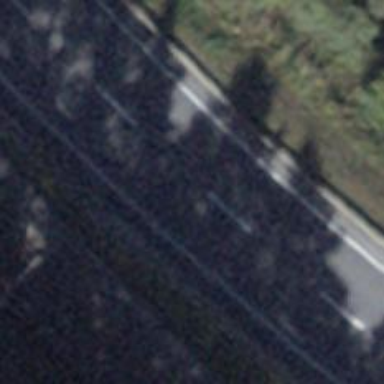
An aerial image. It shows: Asphalt road classified as primary highway.